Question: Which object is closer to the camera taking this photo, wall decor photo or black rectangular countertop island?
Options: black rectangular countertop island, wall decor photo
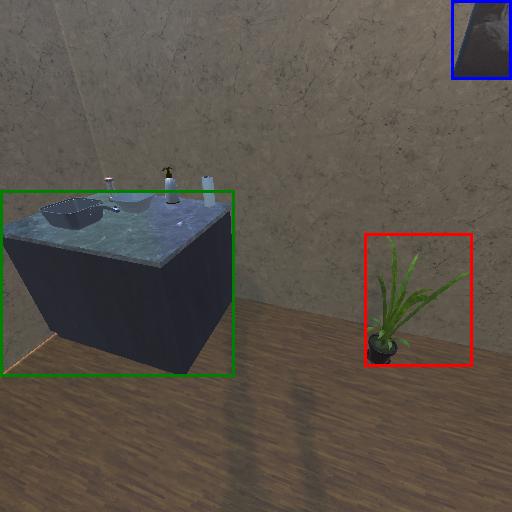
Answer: black rectangular countertop island